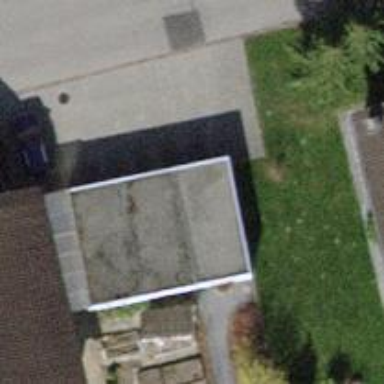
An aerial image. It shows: Garage.